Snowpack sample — Snodgrass Mountain, Crested Butte, Colorado (2/4/25, 12:06 PM MST)
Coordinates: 38.923, -106.968
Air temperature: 35 °F
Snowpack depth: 80 cm
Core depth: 60 cm
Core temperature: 32 °F
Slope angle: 14°, slope face: 78°
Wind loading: low
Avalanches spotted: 0
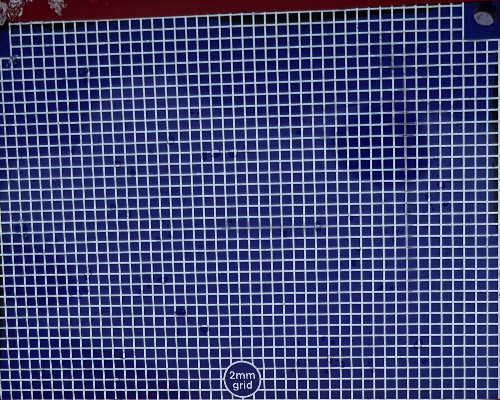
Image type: profile
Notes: No avalanches nearby, unusually warm weather for the last month reported by residents, Collected 25 yards from treeline